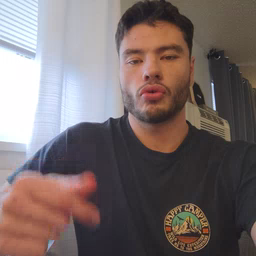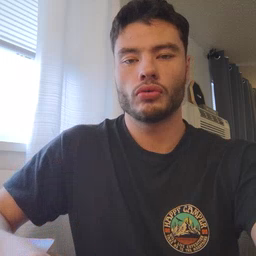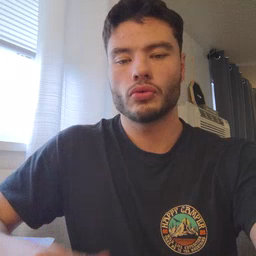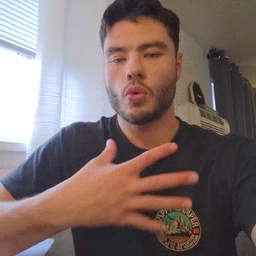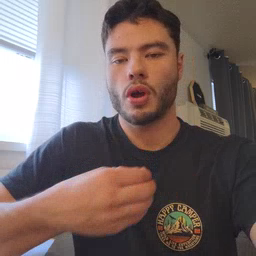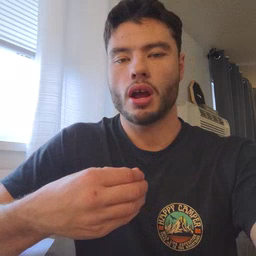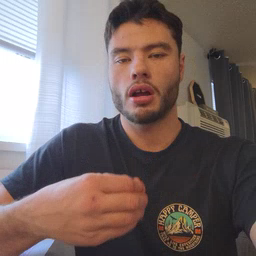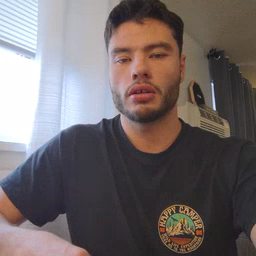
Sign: white